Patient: sex M, age 69
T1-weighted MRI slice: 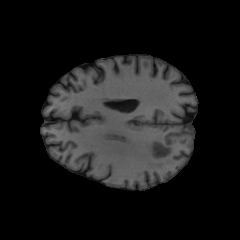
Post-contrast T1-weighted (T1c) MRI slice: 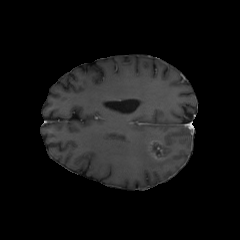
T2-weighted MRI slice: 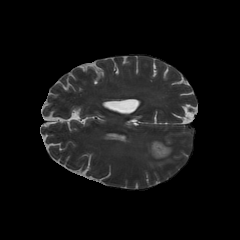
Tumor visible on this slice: yes
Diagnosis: Glioblastoma, IDH-wildtype
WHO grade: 4